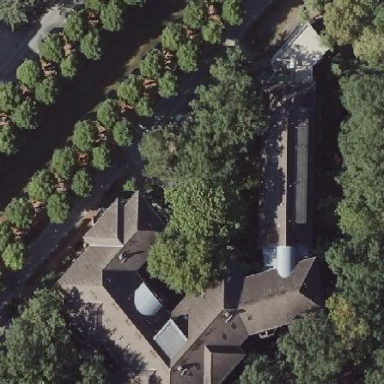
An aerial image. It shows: Hospital building with hipped roof shape.